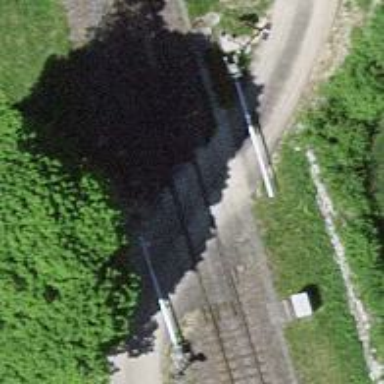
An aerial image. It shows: Level railway crossing with lights and barriers.